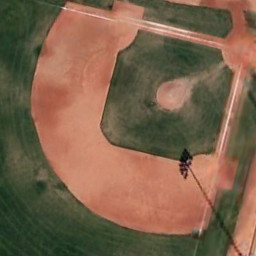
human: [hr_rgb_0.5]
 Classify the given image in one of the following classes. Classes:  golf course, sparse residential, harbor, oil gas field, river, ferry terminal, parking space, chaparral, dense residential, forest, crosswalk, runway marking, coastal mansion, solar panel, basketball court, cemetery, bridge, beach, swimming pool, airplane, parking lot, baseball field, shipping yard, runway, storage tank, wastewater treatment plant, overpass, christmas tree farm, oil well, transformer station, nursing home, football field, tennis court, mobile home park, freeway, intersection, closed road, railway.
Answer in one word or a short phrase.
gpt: baseball field